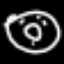
Label: donut